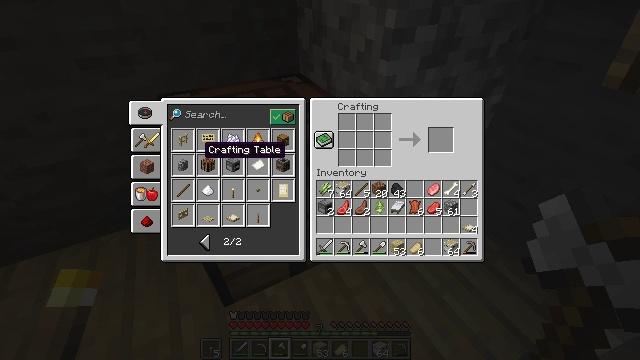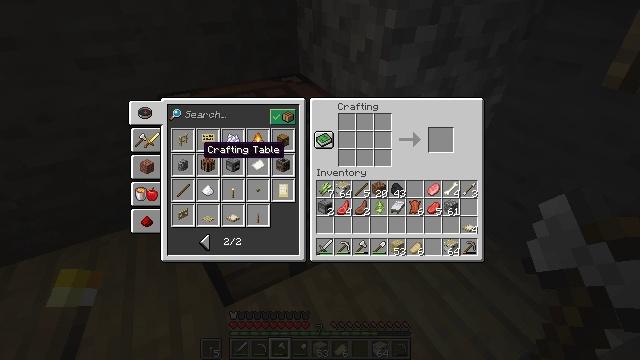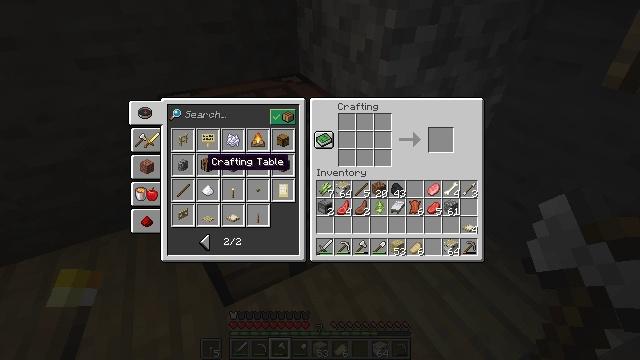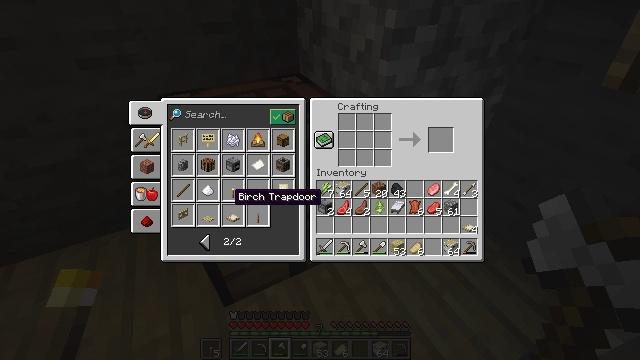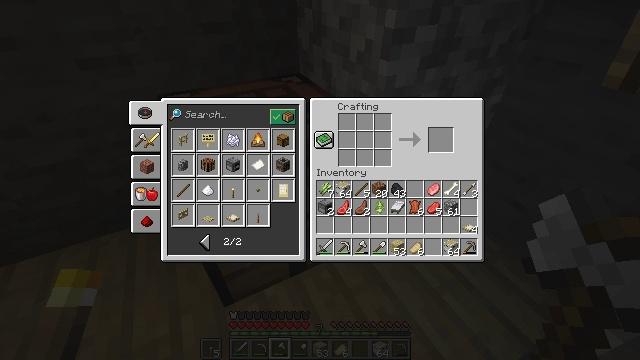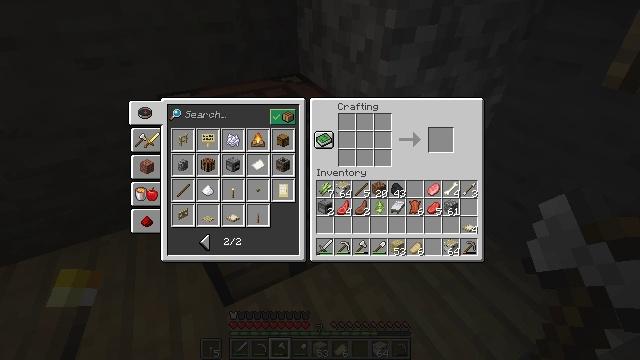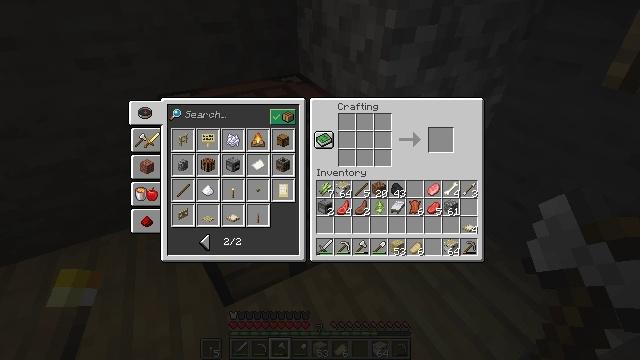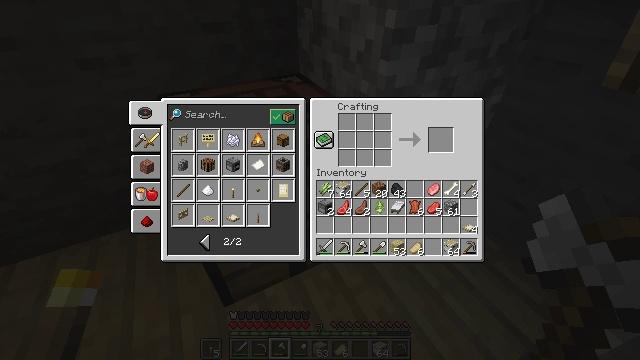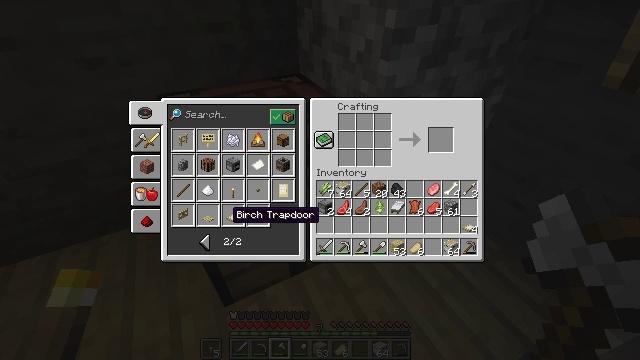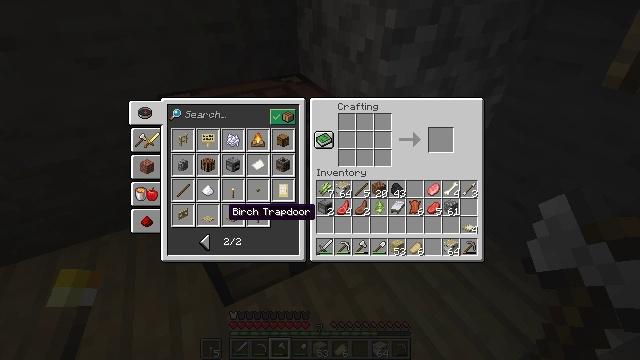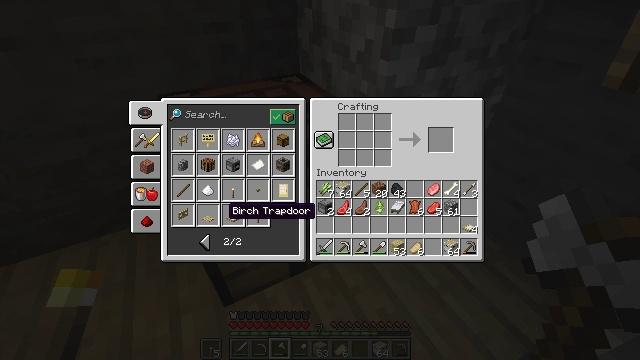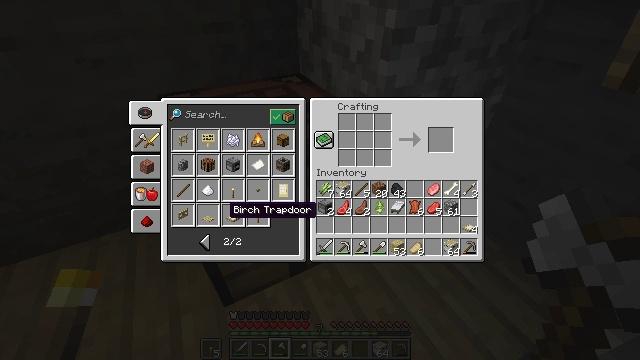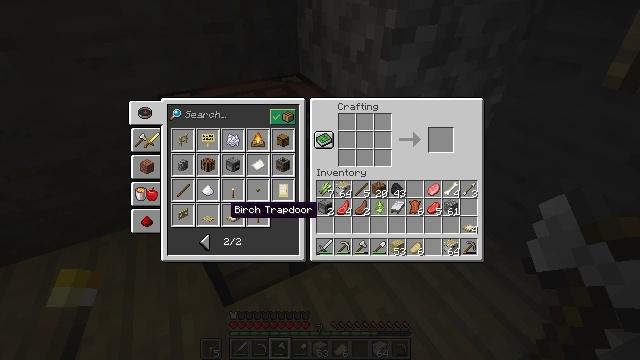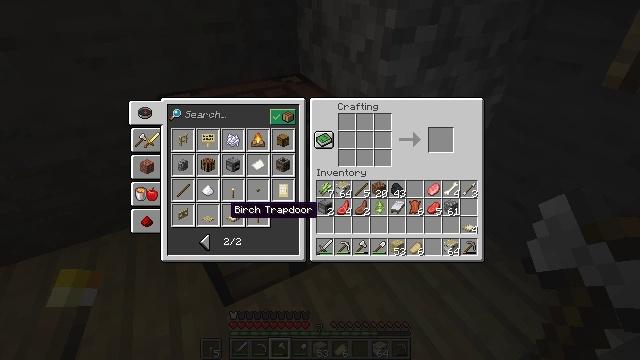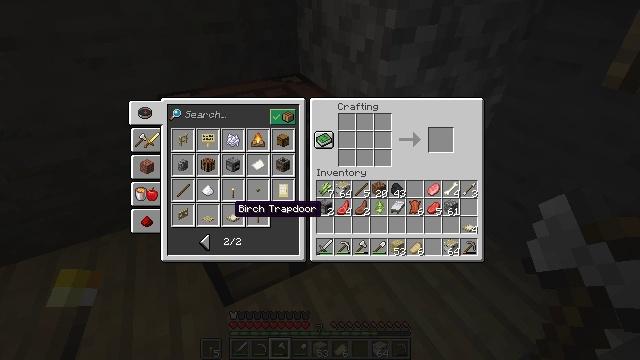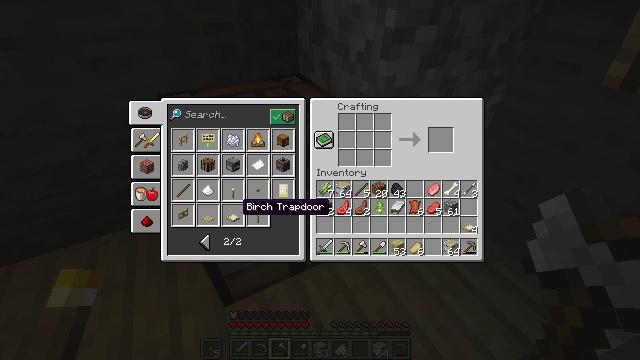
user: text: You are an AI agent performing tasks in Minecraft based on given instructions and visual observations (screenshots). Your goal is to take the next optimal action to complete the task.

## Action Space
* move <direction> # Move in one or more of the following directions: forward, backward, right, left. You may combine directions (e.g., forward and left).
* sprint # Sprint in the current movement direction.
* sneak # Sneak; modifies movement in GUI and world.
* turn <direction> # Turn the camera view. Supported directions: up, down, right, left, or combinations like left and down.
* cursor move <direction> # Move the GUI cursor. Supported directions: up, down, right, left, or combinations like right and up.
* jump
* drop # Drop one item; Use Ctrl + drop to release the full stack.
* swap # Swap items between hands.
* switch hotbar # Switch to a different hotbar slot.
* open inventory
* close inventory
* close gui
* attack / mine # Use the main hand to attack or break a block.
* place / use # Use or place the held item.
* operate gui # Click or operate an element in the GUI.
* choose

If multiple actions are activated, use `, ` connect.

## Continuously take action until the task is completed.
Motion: motion action
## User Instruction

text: Combine birch planks in the crafting table for a birch trapdoor.
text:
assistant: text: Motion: sneak
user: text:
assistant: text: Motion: sneak, cursor move down
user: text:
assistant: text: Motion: sneak, cursor move right and down
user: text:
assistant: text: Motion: sneak, cursor move right and down
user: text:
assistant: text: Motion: sneak, cursor move right and down
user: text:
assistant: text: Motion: sneak
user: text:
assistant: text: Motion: sneak, cursor move left
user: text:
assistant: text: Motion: sneak, cursor move left and up
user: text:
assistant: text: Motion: sneak
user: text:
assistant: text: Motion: sneak
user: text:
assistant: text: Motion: sneak, operate gui
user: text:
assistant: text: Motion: sneak, operate gui
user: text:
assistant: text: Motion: sneak, operate gui
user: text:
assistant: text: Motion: sneak
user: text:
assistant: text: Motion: sneak, cursor move right
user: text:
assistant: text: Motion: sneak, cursor move right
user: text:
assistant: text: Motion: sneak, cursor move right and up
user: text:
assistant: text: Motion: sneak, cursor move right and up
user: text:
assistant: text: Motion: sneak, cursor move right and up
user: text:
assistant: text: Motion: sneak, cursor move right
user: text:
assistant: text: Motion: sneak
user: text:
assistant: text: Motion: sneak
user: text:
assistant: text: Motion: sneak, cursor move right and up
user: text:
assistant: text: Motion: sneak, cursor move right
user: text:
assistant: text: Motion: sneak, cursor move right
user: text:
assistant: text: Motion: sneak, cursor move right
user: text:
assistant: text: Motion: sneak
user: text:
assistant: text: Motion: sneak, operate gui
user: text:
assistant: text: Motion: sneak, operate gui
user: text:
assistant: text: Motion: sneak